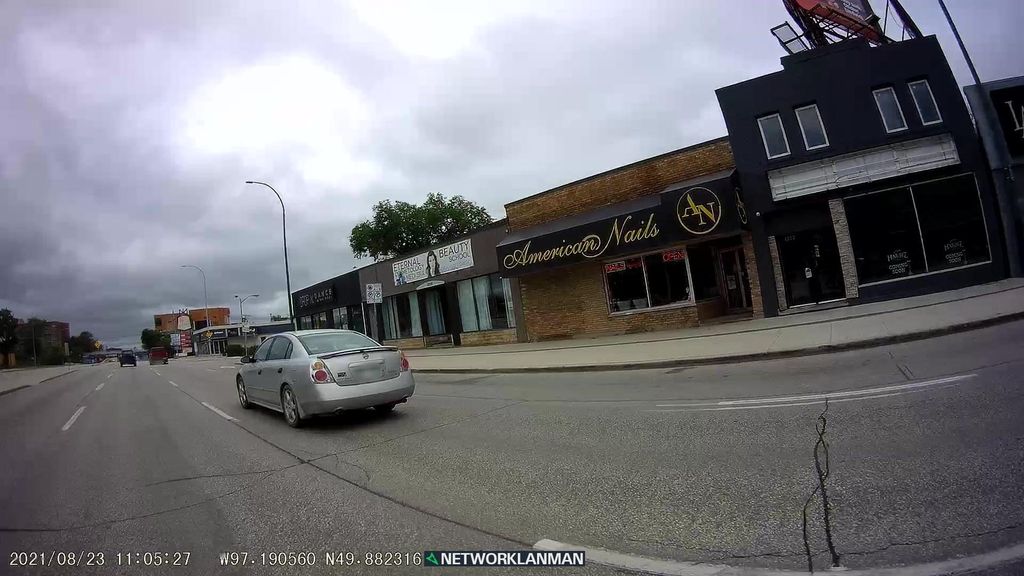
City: winnipeg